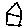
Label: house